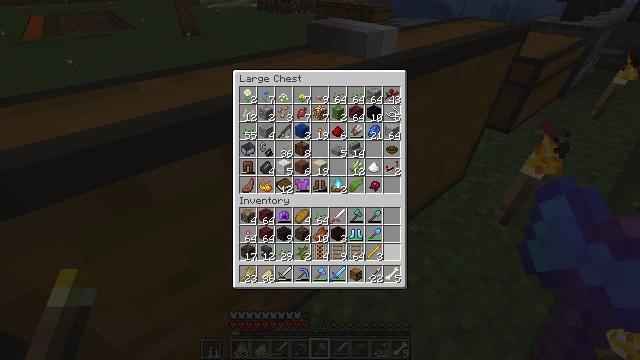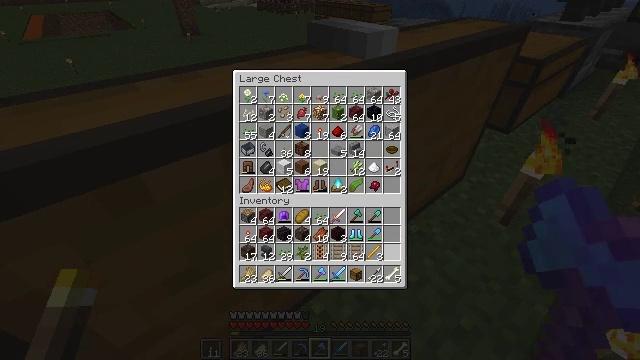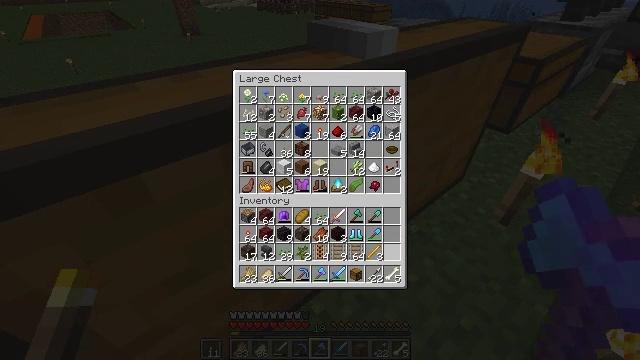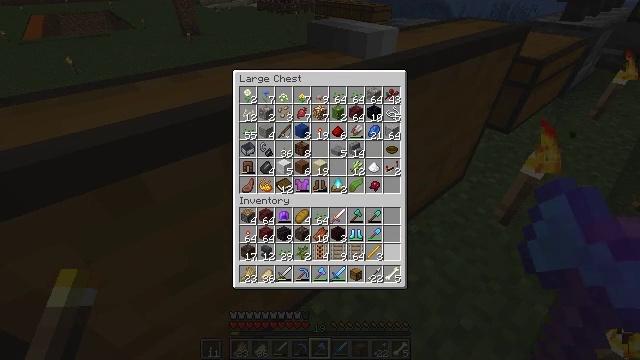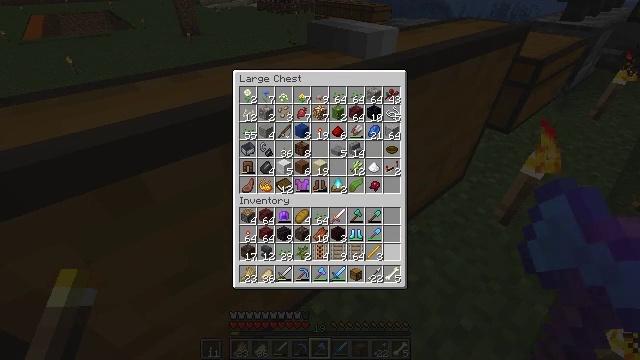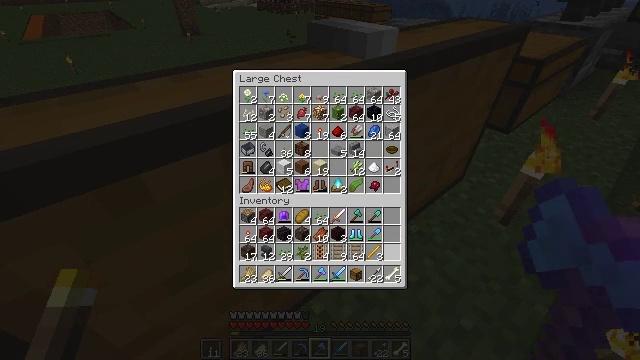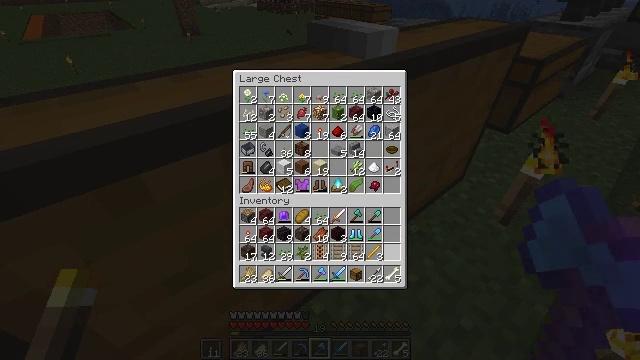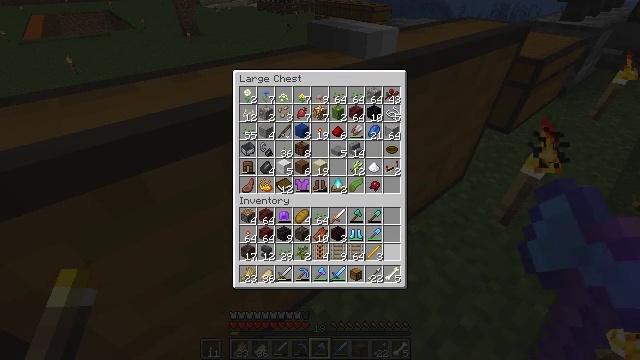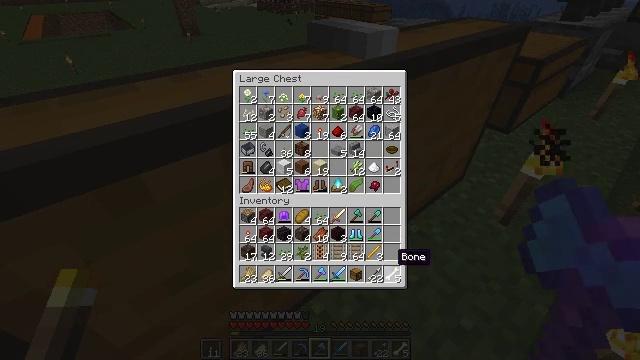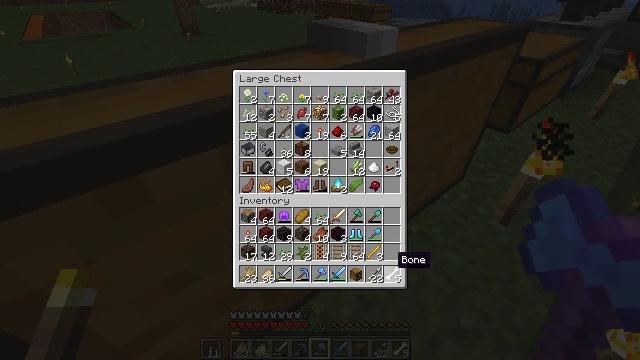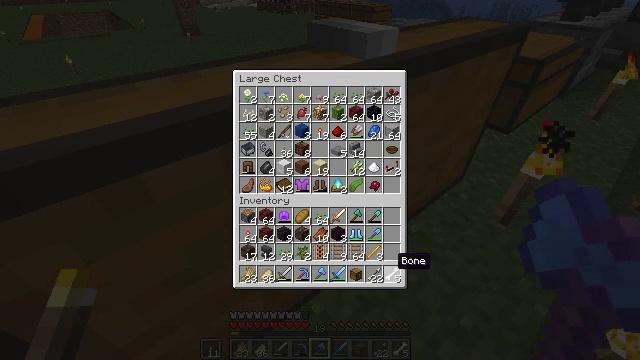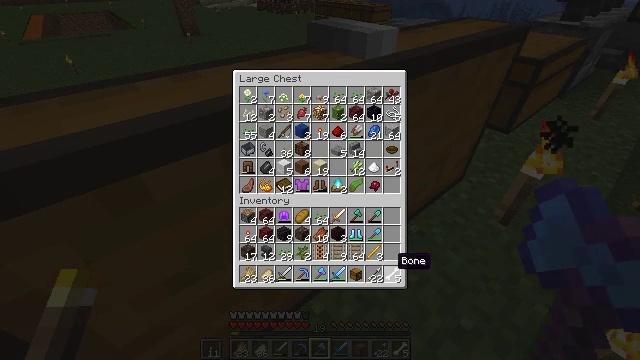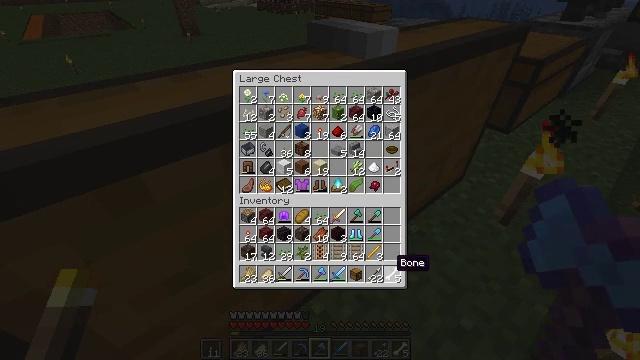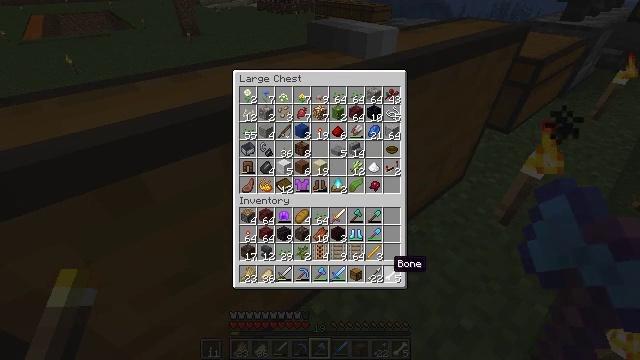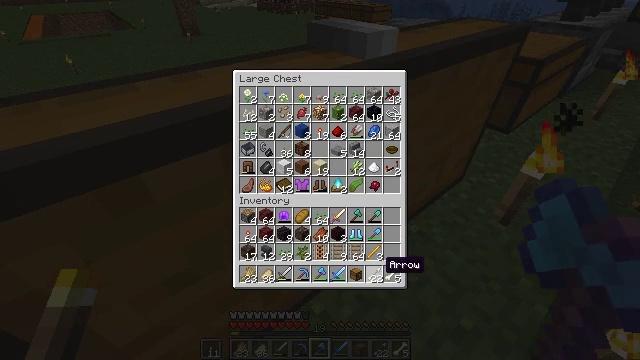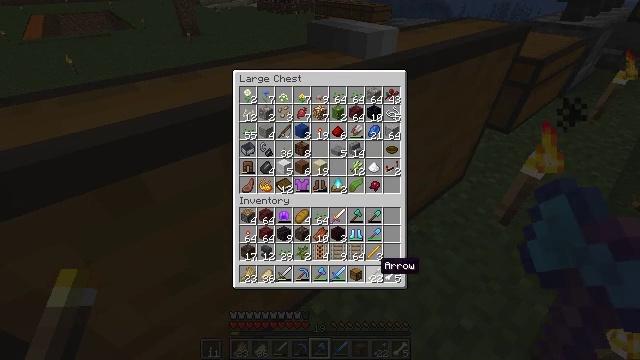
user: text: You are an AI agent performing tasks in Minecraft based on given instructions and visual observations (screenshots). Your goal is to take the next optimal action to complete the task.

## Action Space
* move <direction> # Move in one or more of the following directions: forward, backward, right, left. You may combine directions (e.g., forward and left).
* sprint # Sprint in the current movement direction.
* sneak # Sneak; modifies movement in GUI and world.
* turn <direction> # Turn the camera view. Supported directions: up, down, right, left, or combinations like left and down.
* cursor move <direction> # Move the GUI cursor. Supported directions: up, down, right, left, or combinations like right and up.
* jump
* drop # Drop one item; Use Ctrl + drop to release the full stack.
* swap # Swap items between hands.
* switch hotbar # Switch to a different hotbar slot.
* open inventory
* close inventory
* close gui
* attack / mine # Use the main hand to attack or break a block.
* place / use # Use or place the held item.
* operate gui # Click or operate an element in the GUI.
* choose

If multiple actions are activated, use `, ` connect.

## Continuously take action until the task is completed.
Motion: motion action
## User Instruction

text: Gather the chest from its place.
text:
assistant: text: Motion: sneak
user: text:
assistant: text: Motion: sneak
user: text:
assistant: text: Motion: sneak
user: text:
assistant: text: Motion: sneak
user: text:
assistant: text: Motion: sneak
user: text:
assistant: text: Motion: sneak
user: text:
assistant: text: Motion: sneak
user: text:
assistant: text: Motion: sneak, cursor move down
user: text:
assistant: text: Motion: sneak
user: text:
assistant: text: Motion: sneak
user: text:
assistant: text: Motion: sneak
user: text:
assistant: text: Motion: sneak
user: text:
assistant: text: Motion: sneak
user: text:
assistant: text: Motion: sneak, cursor move left
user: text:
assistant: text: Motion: sneak
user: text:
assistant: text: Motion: sneak
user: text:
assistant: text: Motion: sneak
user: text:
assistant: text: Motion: sneak
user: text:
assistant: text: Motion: sneak, cursor move up
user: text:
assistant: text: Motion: sneak, cursor move up
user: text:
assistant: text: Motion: sneak
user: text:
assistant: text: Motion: sneak, cursor move up
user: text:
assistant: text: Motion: sneak
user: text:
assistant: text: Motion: sneak
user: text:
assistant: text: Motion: sneak
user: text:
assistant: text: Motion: sneak
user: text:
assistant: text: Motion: sneak
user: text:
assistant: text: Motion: sneak
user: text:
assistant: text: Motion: sneak, cursor move left
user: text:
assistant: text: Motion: sneak